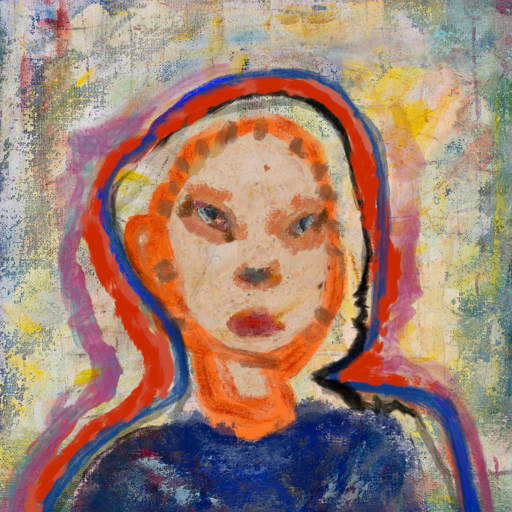
Background: Irani, Head And Neck Front: Rupkatha, Face Front: Boggyland, Bust: Irani, Hair Front: Experience, Head Accessory: Blank, Second Necklace: Blank, Necklace: Blank, Baby: Blank